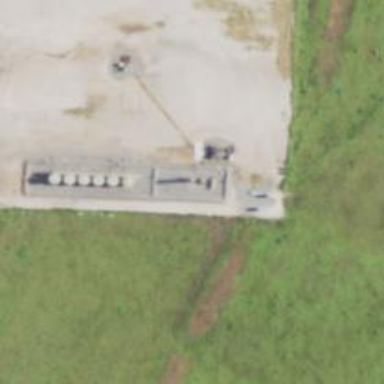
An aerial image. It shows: Storage tank with man-made structure.